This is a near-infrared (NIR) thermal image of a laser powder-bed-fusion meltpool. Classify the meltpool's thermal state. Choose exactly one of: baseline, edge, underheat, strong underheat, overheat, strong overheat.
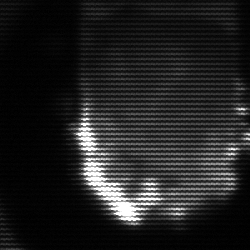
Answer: baseline